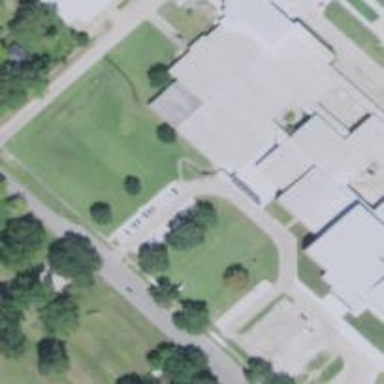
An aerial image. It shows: School with the designation "School".